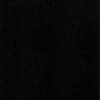
Label: dusty